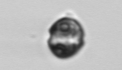
Label: Dinophyceae